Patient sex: M
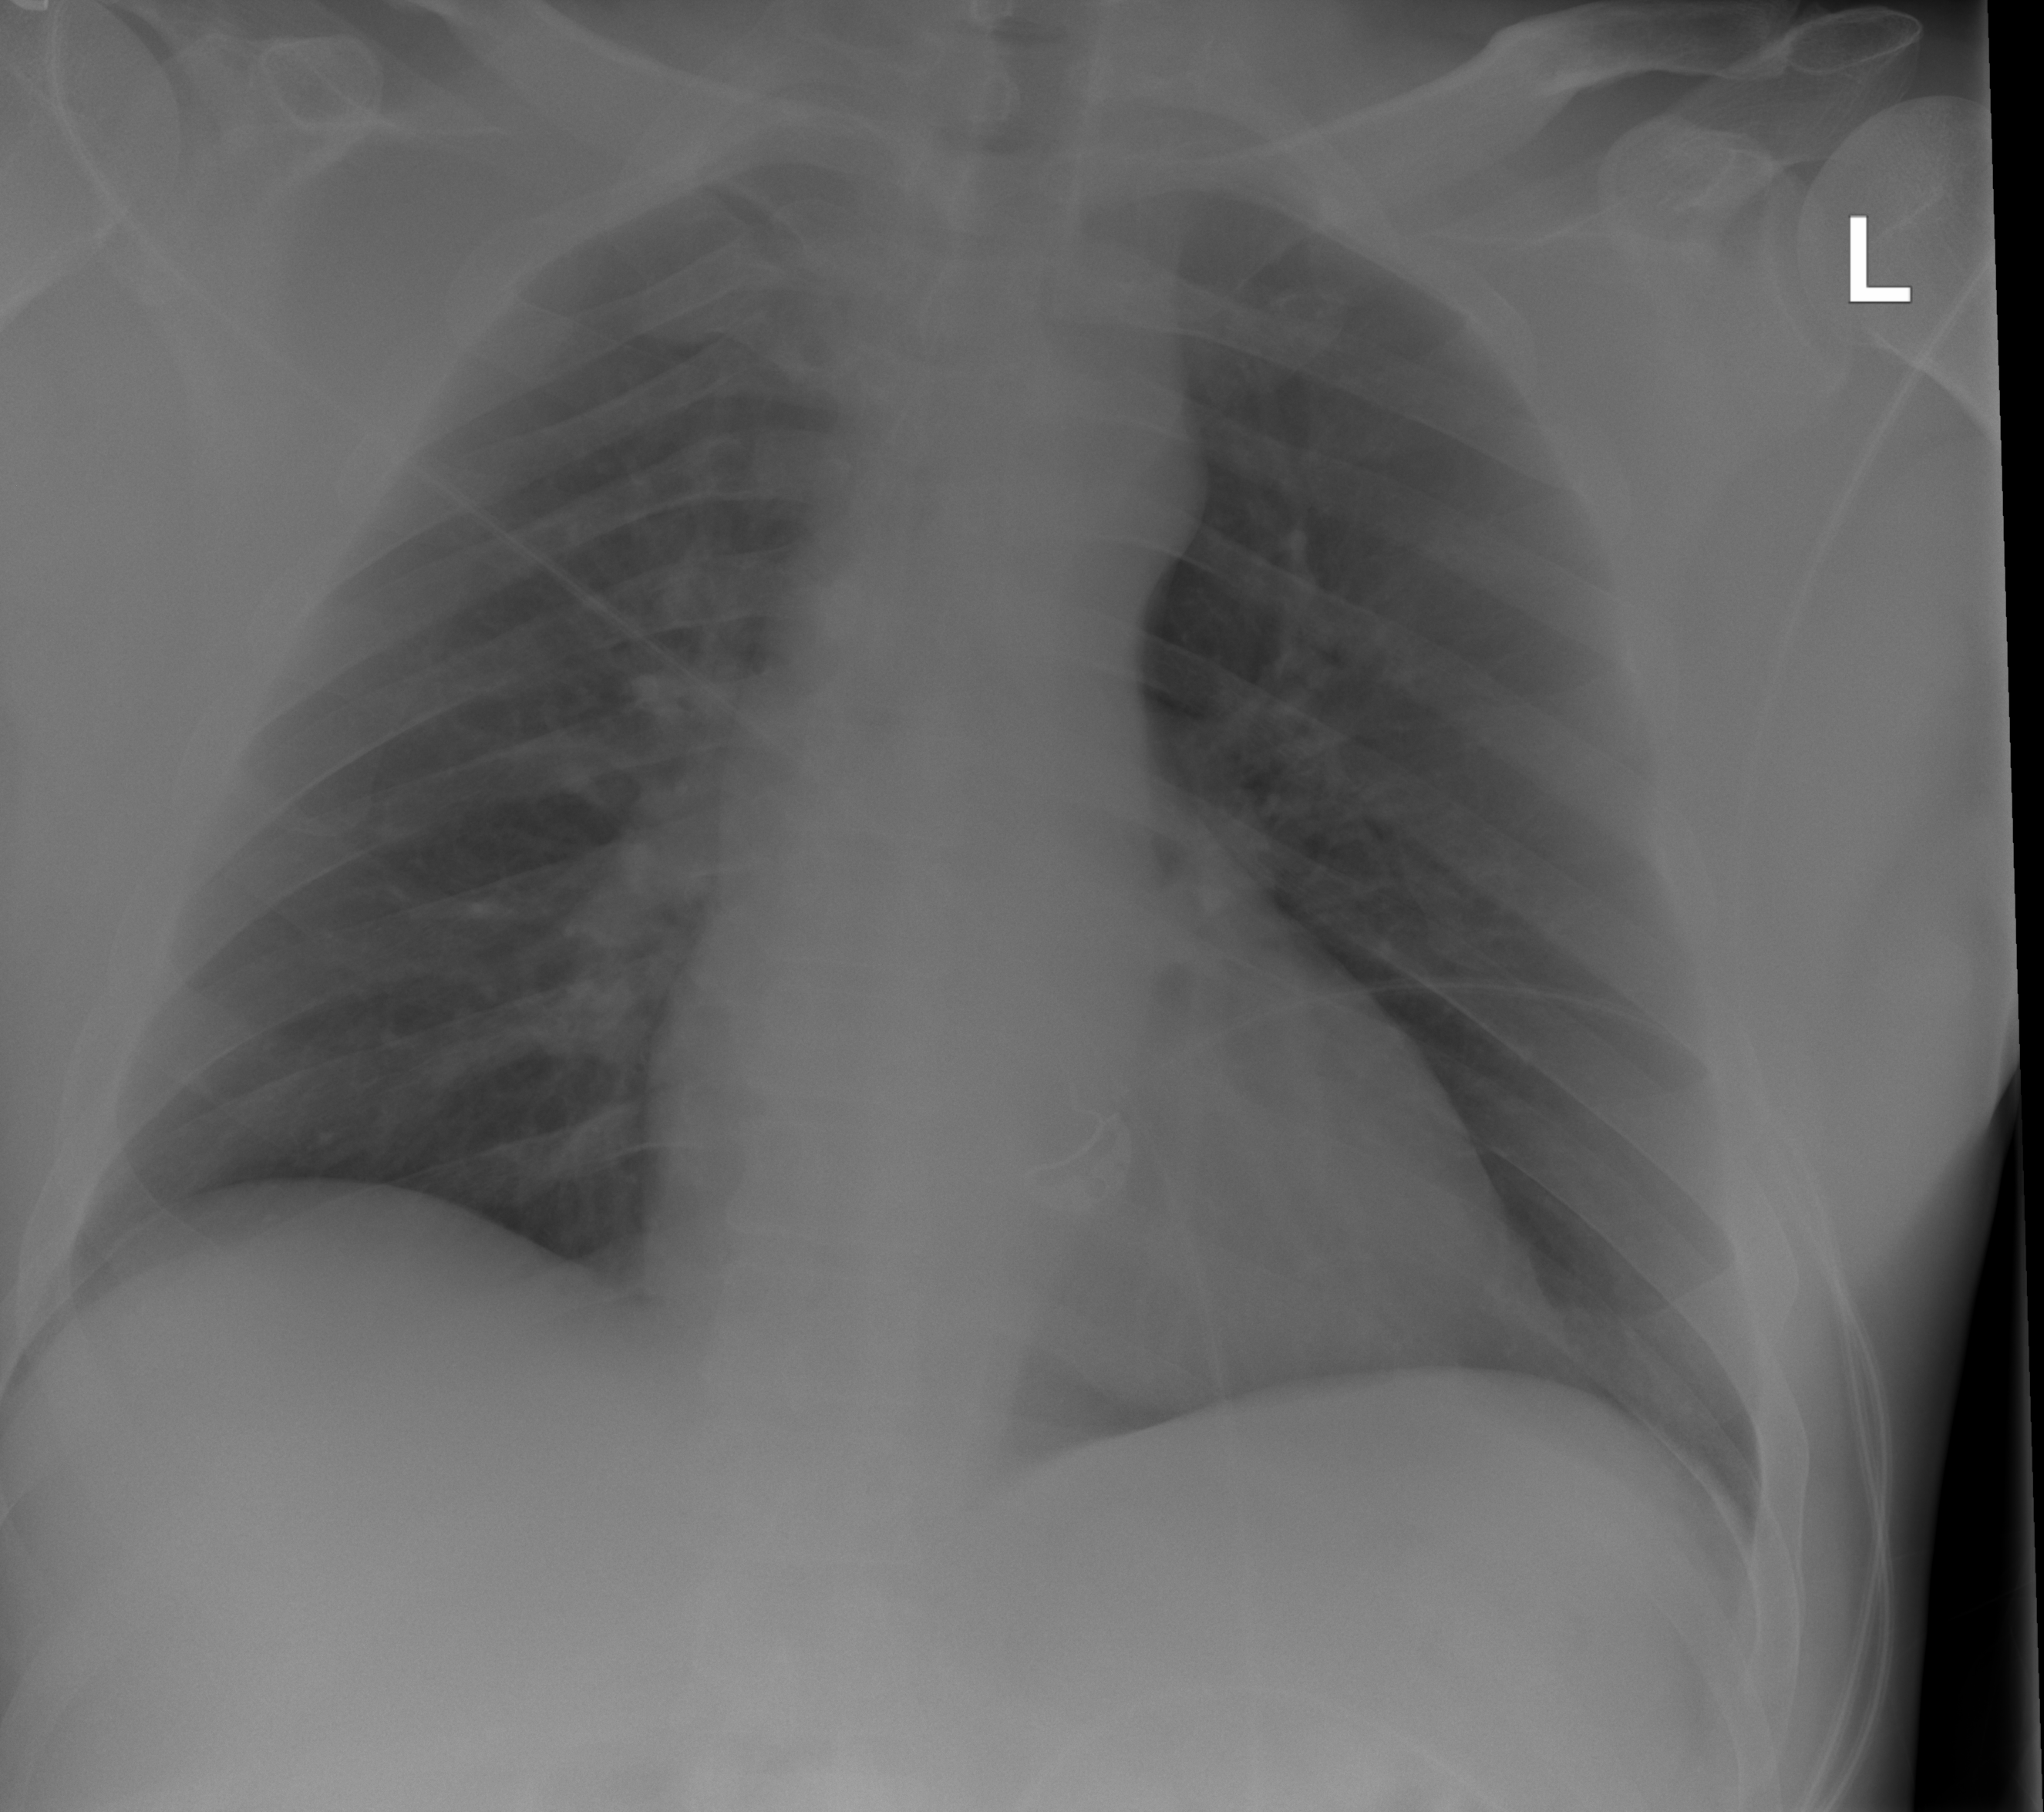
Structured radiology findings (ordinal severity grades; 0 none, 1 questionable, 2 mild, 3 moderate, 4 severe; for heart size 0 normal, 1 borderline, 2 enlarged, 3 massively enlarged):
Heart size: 0
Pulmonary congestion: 0
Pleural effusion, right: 0
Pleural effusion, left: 0
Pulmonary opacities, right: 0
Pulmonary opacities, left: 0
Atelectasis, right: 1
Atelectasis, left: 1